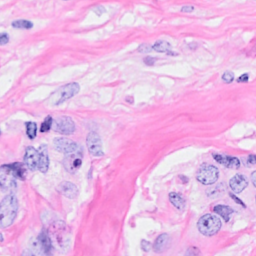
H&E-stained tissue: Breast